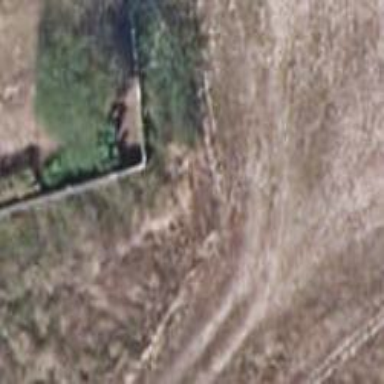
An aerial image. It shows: Fence.